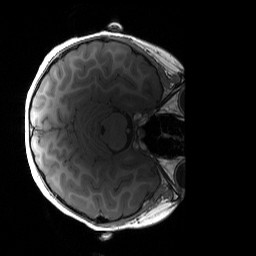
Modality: T1w
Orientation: axial
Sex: female
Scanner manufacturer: siemens
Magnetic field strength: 3 T
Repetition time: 1.9 s
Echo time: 0.00243 s